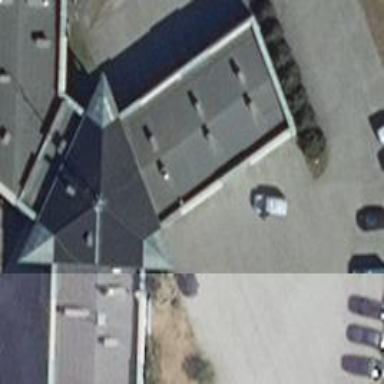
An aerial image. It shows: Police service building.